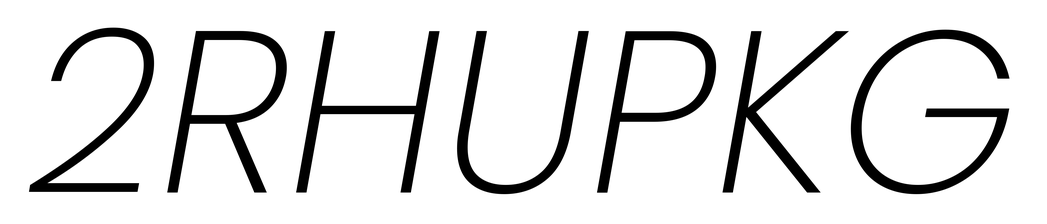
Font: Poppins-ExtraLightItalic